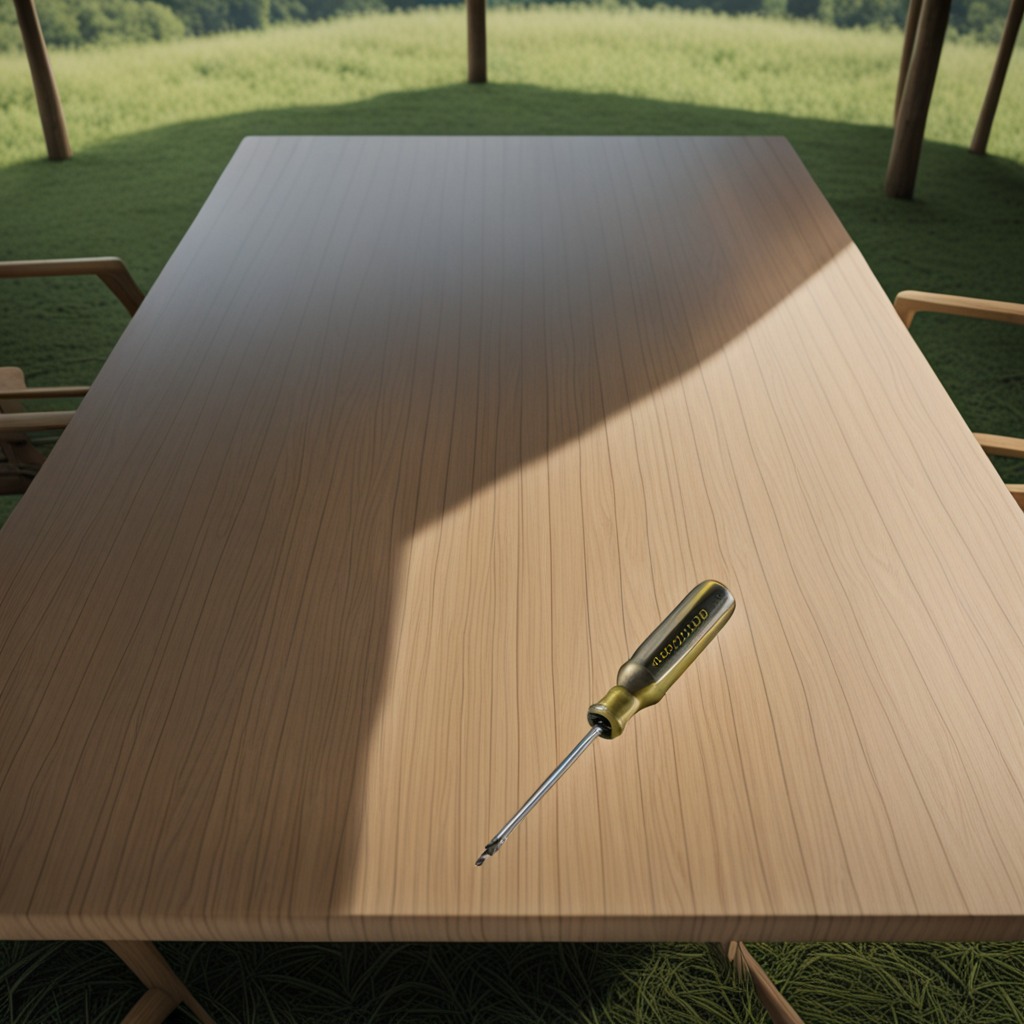
A screwdriver lies on the wooden table inside a jungle field workshop tent.